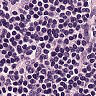
Metastatic tissue present: no